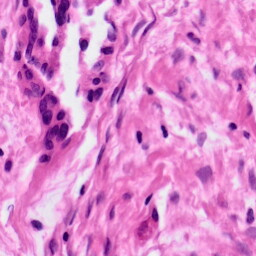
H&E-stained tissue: Ovarian